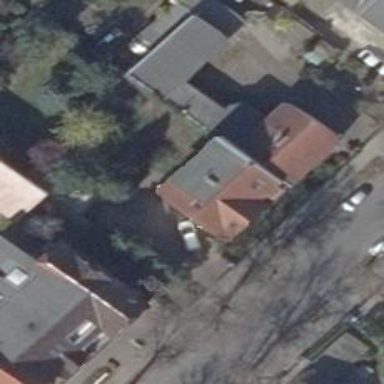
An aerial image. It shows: Apartments building with gambrel-shaped roof.